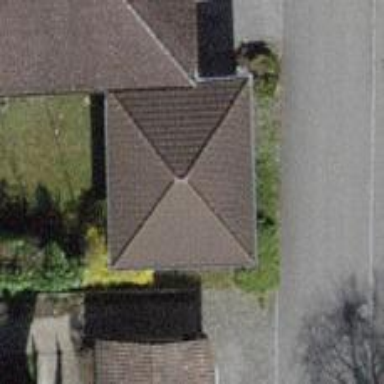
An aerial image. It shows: Garage.